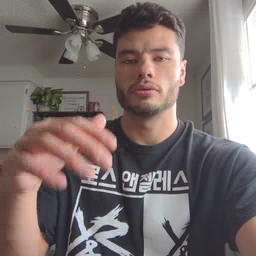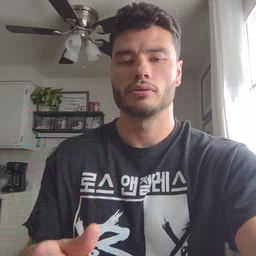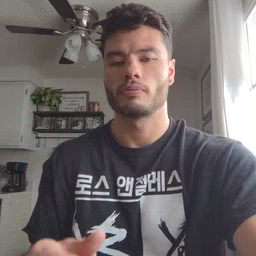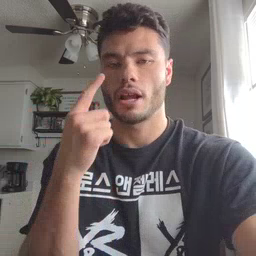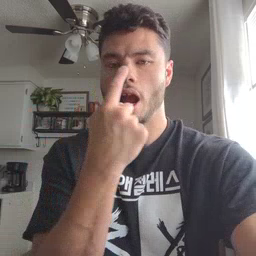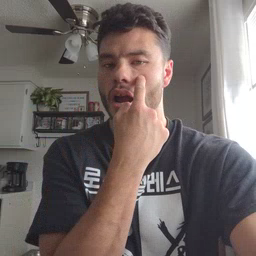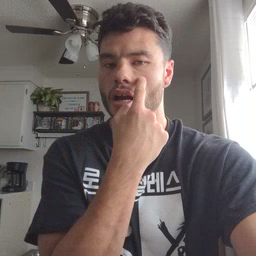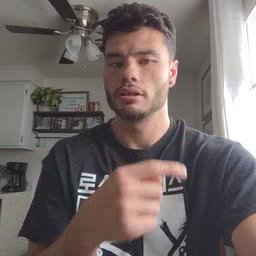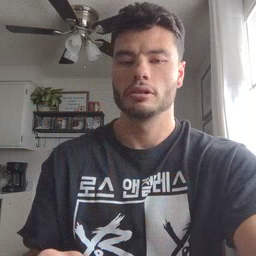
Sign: eye